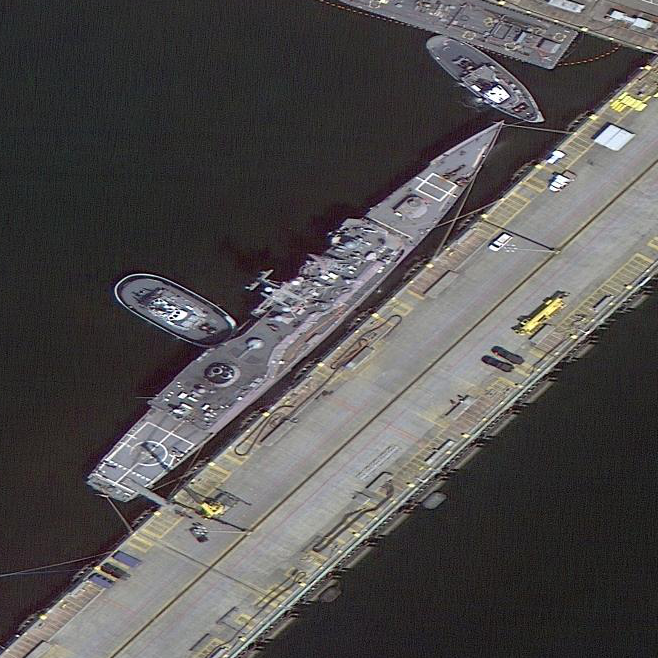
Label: cruiser